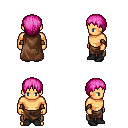
a pixel art fantasy rpg character, male body template, human, tanned skin, brown cape, robe skirt, pink plain hairstyle, cloth bracers, black shoes, four views (front, back, left, right), 2x2 character sprite sheet, small pixel art, hard edges, no anti-aliasing